Interaction volume radius: 5 \u00c5
Interaction volume height: 10 \u00c5
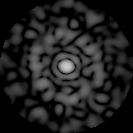
Disorder parameter: 0.7846